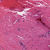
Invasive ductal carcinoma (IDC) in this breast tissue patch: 0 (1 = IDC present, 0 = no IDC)